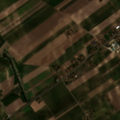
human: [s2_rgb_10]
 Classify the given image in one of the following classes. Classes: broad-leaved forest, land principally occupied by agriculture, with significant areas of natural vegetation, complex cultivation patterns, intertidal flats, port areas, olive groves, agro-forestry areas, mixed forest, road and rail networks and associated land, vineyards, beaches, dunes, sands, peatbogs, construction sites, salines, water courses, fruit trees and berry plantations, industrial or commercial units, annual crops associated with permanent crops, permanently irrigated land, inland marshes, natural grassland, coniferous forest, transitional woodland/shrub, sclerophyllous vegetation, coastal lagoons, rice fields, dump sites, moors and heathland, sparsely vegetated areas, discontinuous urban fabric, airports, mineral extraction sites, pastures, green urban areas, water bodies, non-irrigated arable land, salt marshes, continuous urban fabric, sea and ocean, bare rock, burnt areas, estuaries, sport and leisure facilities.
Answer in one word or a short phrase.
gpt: non-irrigated arable land, water bodies